Question: I have an app that checks for a file upon load from the appDelegate's appDidFinishLoading method using a url value that I supposedly store in the NSUserDefaults Settings Root Plist:
'''
NSString *pathStr = [[NSBundle mainBundle] bundlePath];
NSString *settingsBundlePath = [pathStr stringByAppendingPathComponent:@"Settings.bundle"];
NSString *finalPath = [settingsBundlePath stringByAppendingPathComponent:@"Root.plist"];
NSDictionary *settingsDict = [NSDictionary dictionaryWithContentsOfFile:finalPath];
NSArray *prefSpecifierArray = [settingsDict objectForKey:@"PreferenceSpecifiers"];
NSDictionary *prefItem;
for (prefItem in prefSpecifierArray){
NSString *keyValueStr = [prefItem objectForKey:@"Key"];
if ([keyValueStr isEqualToString:kFirstNameKey]){
nsUserDefURL = [prefItem objectForKey:@"DefaultValue"];
}
if ([keyValueStr isEqualToString:kSecondNameKey]){
NSLog(@"You are using local data:%@",[prefItem objectForKey:@"DefaultValue"]);
}
}
NSLog(@" this is the url == %@", nsUserDefURL);
// since no default values have been set (i.e. no preferences file created), create it here
NSDictionary *appDefaults = [NSDictionary dictionaryWithObjectsAndKeys:nsUserDefURL,kFirstNameKey,@"YES",kSecondNameKey,nil];
[[NSUserDefaults standardUserDefaults] registerDefaults:appDefaults];
[[NSUserDefaults standardUserDefaults] synchronize];
'''
with some statics:
'''
NSString *kFirstNameKey = @"url";
NSString *kSecondNameKey = @"Web DataSource";
'''
When I NSLog the nsUserDefURL, i still get the default value in the settings plist. I went into the settings for the app (didn't know i could do so in the simulator) and I modified the value in the url field, but i STILL get the test2.xml value that is the default placeholder value in the settings root plist.
Here is the plist:
Or is it that the settings bundle doesn't work on the Xcode simulator?
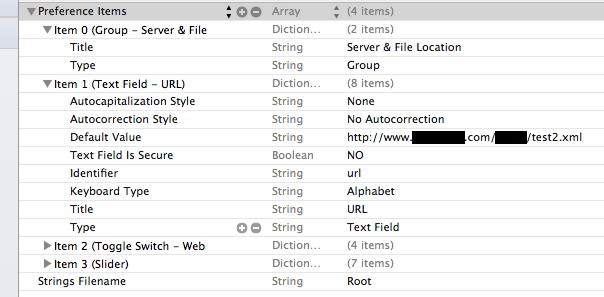
Answer: Turns out I was missing this line:
'''
nsUserDefURL = [[NSUserDefaults standardUserDefaults] stringForKey:kFirstNameKey];
'''
But this only reads the default value each launch. It won't save the user modified value in the app settings. Why is that value not being saved?